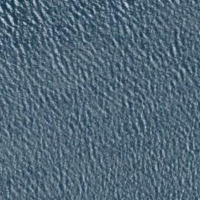
EUNIS habitat code: 14
Species observed at this site:
Silene acaulis